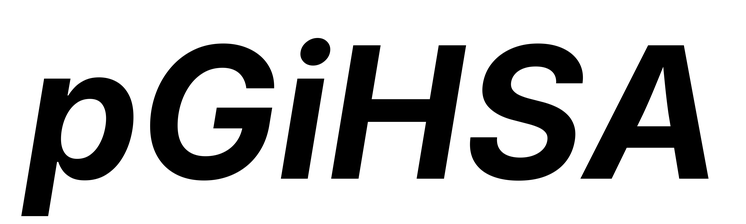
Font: Inter-Italic_Bold_Italic